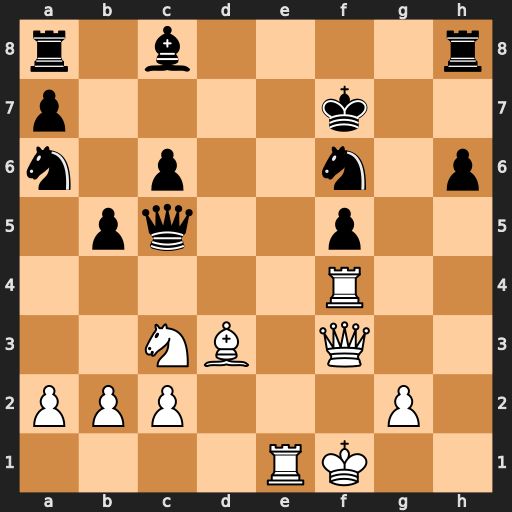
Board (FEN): r1b4r/p4k2/n1p2n1p/1pq2p2/5R2/2NB1Q2/PPP3P1/4RK2
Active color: w
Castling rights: -
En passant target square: -
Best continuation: Bxf5 Rf8 Bxc8